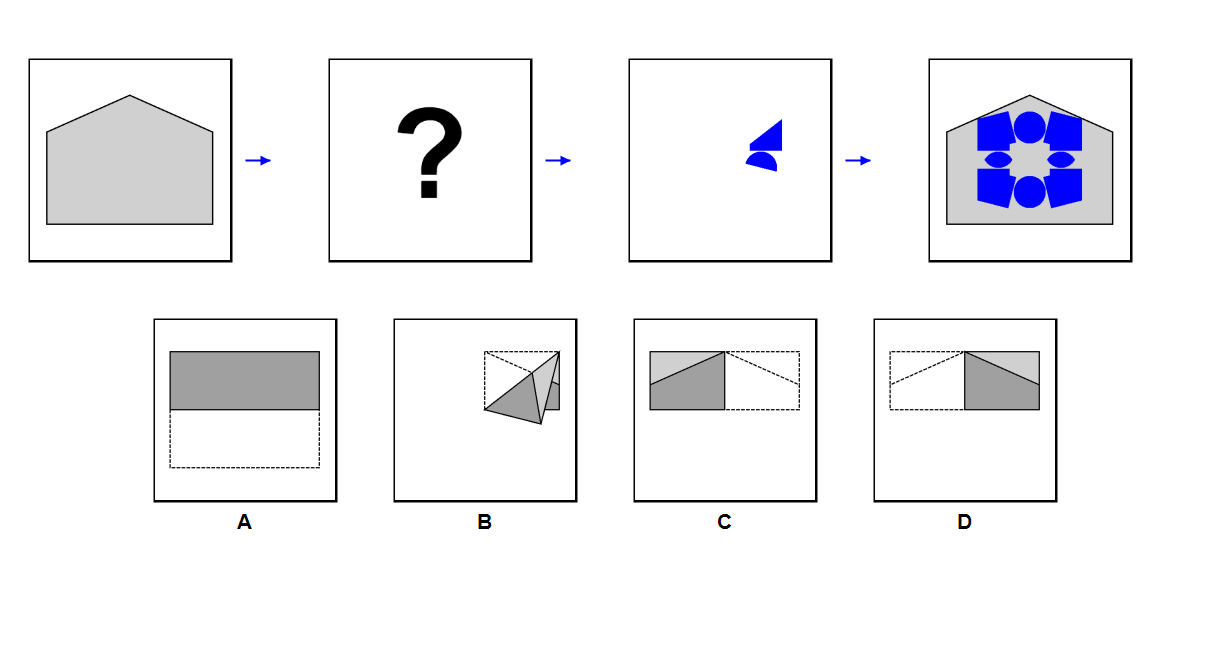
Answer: C